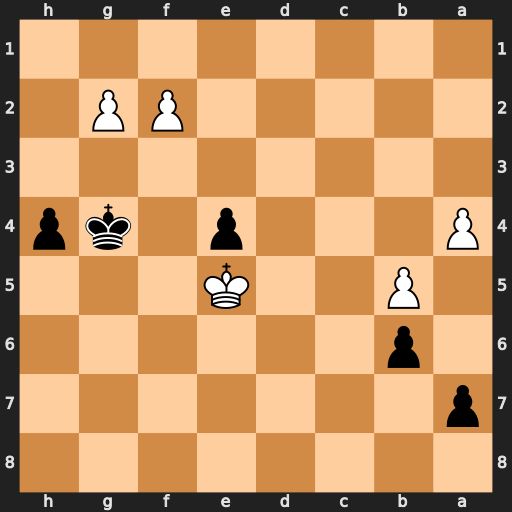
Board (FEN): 8/p7/1p6/1P2K3/P3p1kp/8/5PP1/8
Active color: b
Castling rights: -
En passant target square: -
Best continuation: e3 fxe3 Kg3 e4 Kxg2 Kd6 h3 e5 h2 e6 h1=Q